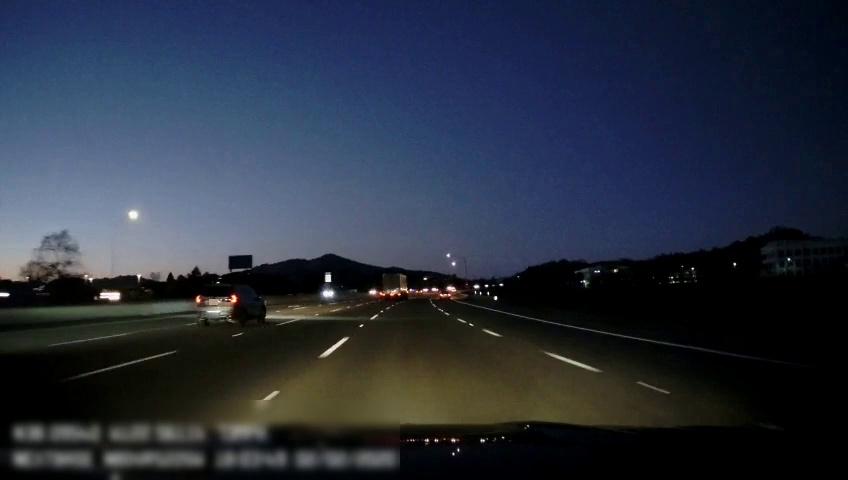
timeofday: Dusk/Dawn/Twilight
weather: Other
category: Drivable Space
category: Vehicles | Car
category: Vehicles | SUV
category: Vehicles | SUV
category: Vehicles | Truck
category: Lanes | Alternate Lane
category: Lanes | Alternate Lane
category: Lanes | Alternate Lane
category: Lanes | Alternate Lane
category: Lanes | Alternate Lane
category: Lanes | Alternate Lane
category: Traffic | Signs